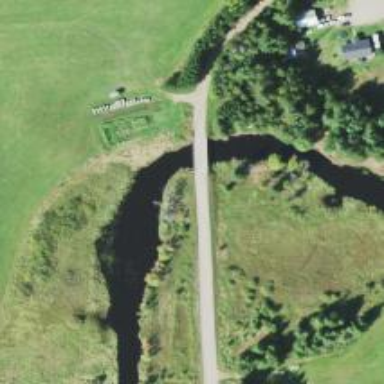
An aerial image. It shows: Residential road with bridge.